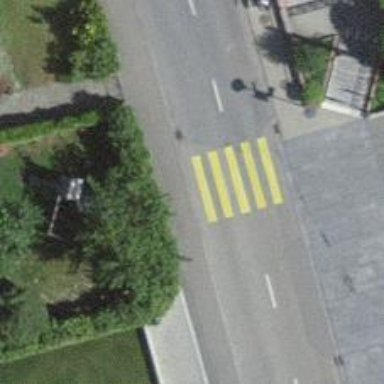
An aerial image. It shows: Kerb barrier.